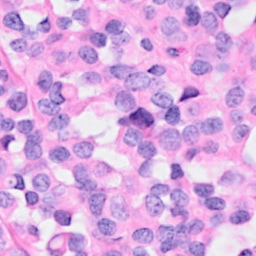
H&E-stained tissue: Breast